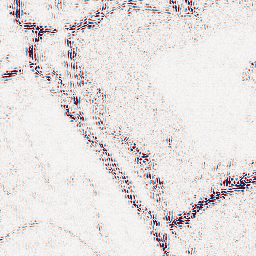
Category: wavelet
Decomposition family: wavelet_dwt
Decomposition parameters: wavelet: db4
level: 2
Upsampling method: sinc_hamming
Upsampling parameters: scale: 8
kernel_size: 16
Upsampling scale: 8